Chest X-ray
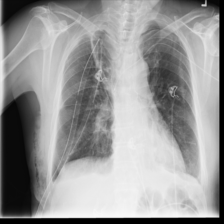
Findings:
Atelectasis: negative
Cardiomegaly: negative
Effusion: negative
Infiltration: negative
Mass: negative
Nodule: negative
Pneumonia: negative
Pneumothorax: negative
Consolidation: negative
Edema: negative
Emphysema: negative
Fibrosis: negative
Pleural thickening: negative
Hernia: negative